Question: I am using couchbase 1.8.1.
This is the output cbstats command
'''
ubuntu@ip-10-128-117-9:~$ /MEMBASEDATA/opt/couchbase/bin/cbstats localhost:11210 all | egrep "hit|miss"
cas_hits: 0
cas_misses: 0
decr_hits: 0
decr_misses: 0
delete_hits: 76
delete_misses: 78
get_hits: 636552
get_misses: <PHONE>
incr_hits: 0
incr_misses: 0
'''
it is showing very high number of misses. but when I check in web console, miss ratio is almost 0.

Does it mean there is something wrong? If yes, is there any way to know what keys are being missed, so that I can investigate my code.
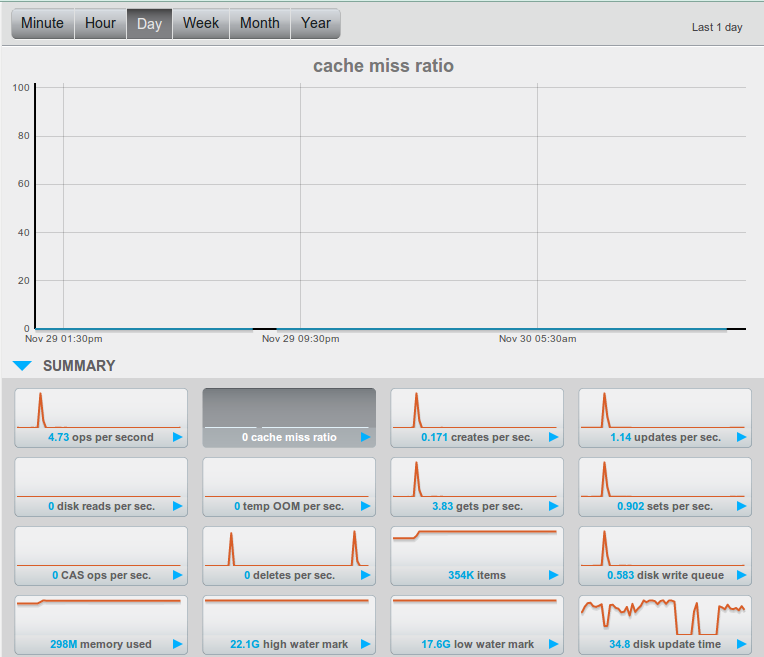
Answer: get_misses actually refers to the number of times a requested document was not found, and in fact not the number of cache misses. That stat is given by ep_bg_fetched.
<URL>